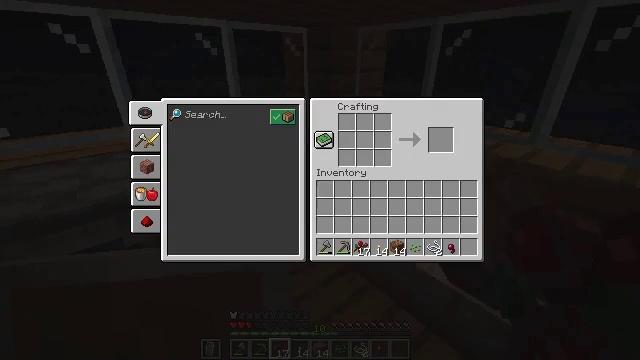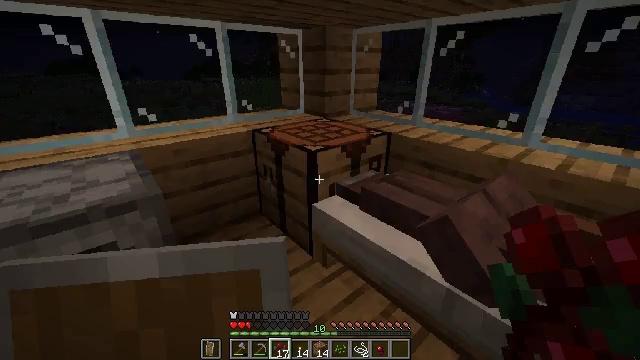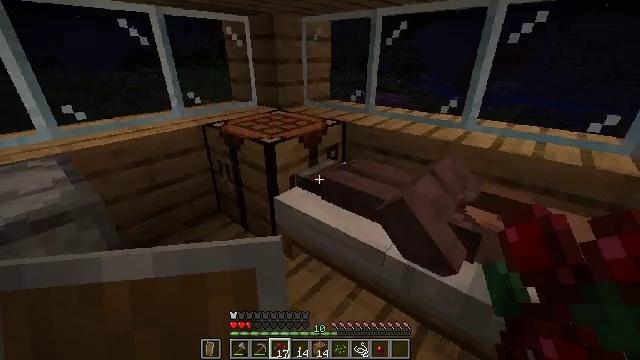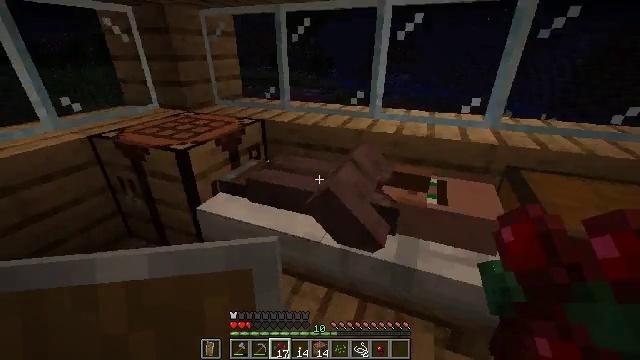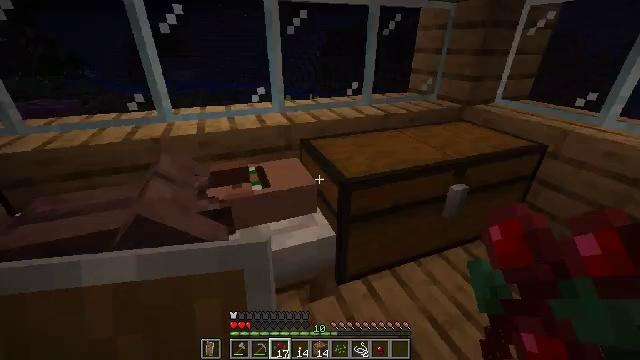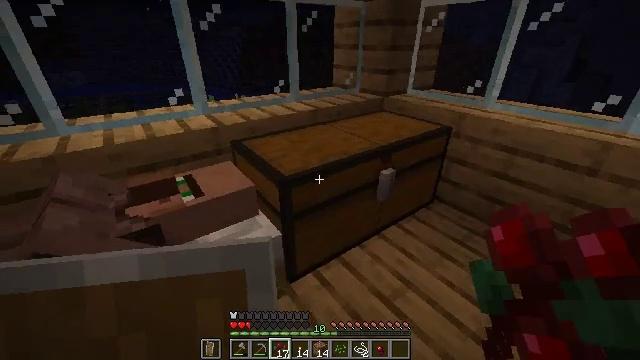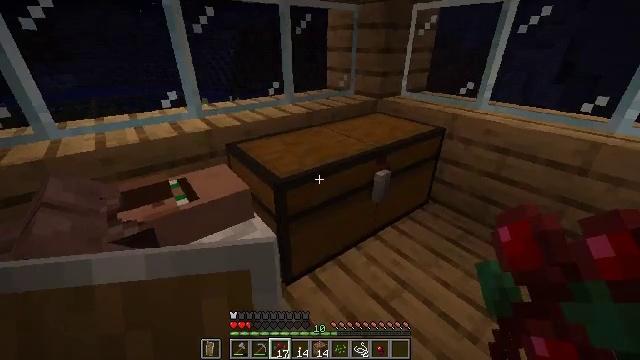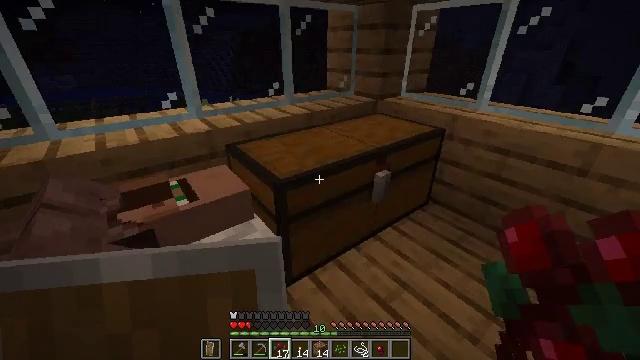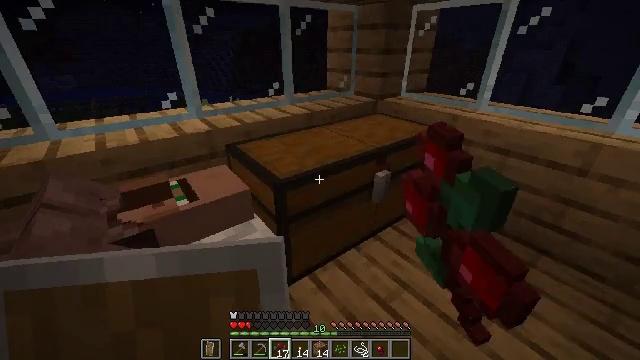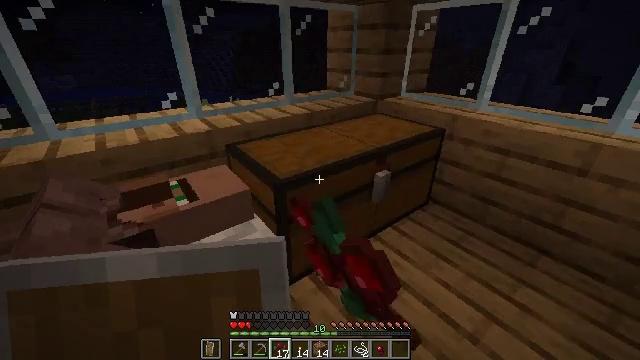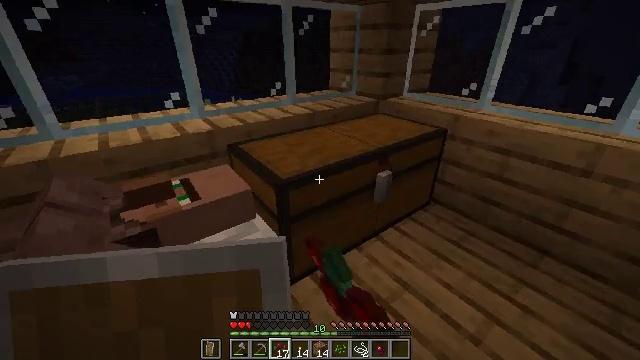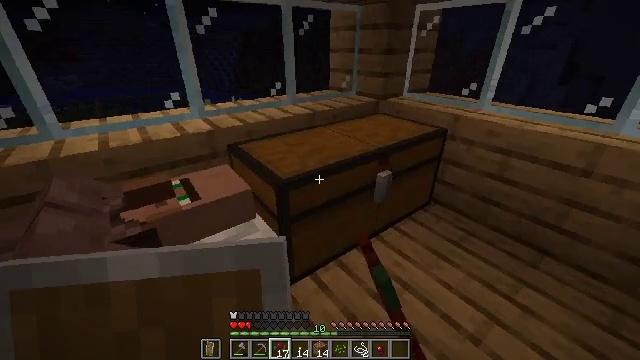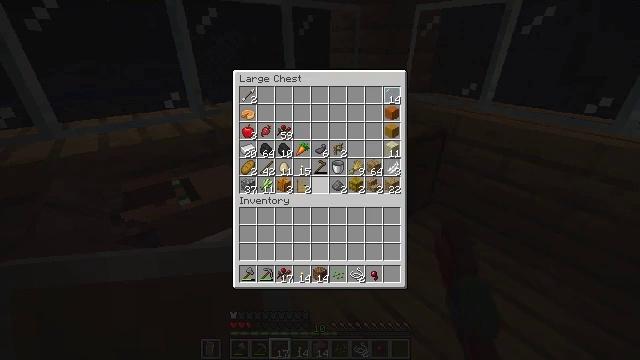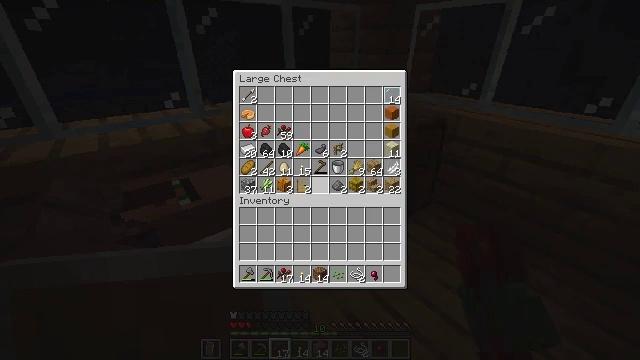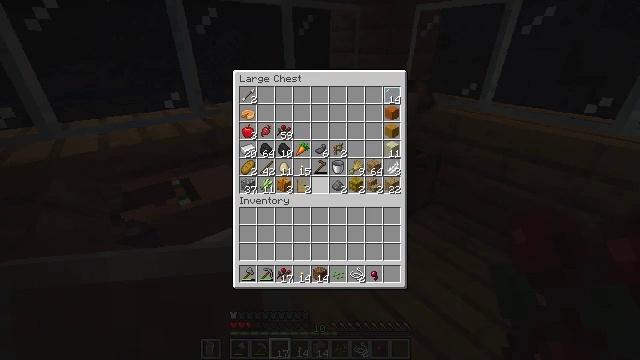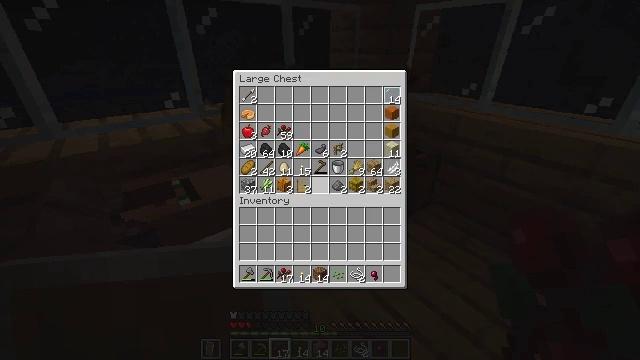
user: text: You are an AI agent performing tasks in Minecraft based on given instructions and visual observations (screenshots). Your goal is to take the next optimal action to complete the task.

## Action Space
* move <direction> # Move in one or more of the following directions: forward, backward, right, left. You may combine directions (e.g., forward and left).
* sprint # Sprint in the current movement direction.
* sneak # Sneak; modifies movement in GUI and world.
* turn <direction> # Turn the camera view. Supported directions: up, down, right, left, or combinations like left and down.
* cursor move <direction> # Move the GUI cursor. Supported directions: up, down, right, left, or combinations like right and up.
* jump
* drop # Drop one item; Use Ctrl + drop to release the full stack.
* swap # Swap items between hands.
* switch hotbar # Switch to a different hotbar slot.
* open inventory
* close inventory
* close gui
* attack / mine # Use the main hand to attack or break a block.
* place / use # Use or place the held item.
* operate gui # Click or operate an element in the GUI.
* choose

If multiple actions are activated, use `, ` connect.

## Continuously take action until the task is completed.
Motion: motion action
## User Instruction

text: Combine sticks and string to craft a fishing rod.
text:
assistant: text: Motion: no_op
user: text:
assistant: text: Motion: turn right and down, close gui
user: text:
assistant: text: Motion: turn right, open inventory
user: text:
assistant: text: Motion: turn right and down
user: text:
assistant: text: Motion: turn right
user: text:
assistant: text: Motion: turn right
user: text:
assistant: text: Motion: use / place
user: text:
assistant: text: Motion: use / place
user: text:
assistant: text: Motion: use / place
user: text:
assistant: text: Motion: use / place
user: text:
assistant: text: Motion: no_op
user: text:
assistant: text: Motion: no_op
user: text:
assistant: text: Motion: no_op
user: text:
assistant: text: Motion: no_op
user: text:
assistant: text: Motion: no_op
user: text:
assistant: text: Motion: no_op
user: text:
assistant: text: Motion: no_op
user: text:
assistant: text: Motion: no_op
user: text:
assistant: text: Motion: no_op
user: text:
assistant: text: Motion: no_op
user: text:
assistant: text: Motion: no_op
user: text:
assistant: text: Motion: no_op
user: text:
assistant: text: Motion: no_op
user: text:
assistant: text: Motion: cursor move left
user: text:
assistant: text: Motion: no_op
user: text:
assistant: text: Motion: no_op
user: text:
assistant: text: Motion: no_op
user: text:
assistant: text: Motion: no_op
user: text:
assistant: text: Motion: cursor move left
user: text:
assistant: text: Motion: cursor move left